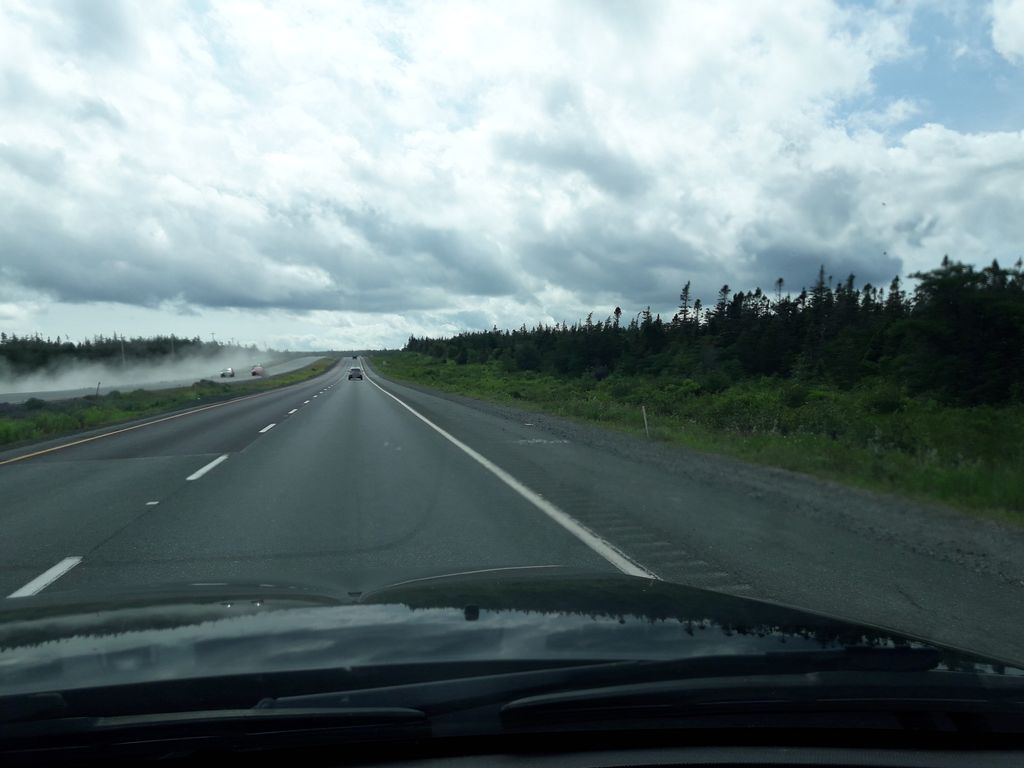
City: st_johns